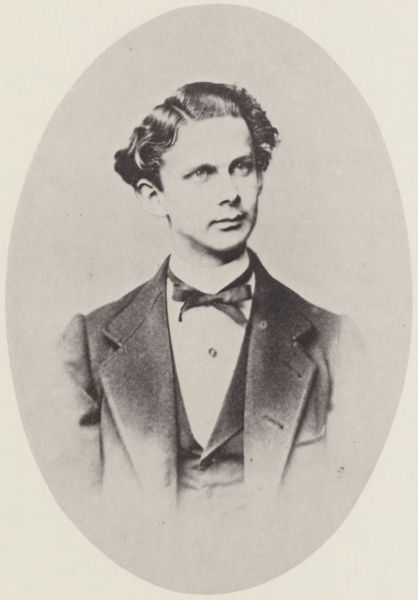
Titel: König Ludwig II. im Jahr seines Regierungsantritts
Künstler: Joseph Albert
Standort: Köln
Institution: Sammlung Wilde
Schlagwörter: mann, weiß, frisur, grau, haar, mund, nase, ohr, profil, schwarz, stirn, blick, schleife, anzug, hemd, jacke, jung, augen, band, blass, kragen, bild, bildnis, hals, portrait, porträt, auge, haare, kostüm, mantel, kinn, knopf, lippen, locken, ohren, scheitel, schultern, vornehm, oval, passpartout, rund, lächeln, wellen, sepia, könig, frack, seitenscheitel, deutsch, junge, knöpfe, dreiviertelprofil, fliege, jackett, sakko, jacket, weste, foto, fotografie, photographie, knabe, medaillon, bayern, schwarz weiss, schweiz, bürgertum, stehkragen, photo, jüngling, schlips, schwart, binde, fotographie, ludwig, verschattet, gel, blazer, könig ludwig ii, ludwig ii, ludwig ii., könig ludwig, bartlos, sacko, sonnenbrille, ludwig 2, t-shirt, blcik, pomade, herrenbildnis, scheitelweste, westenknöpfe, gilet, mnd, welen, ße, bayernkönig, kaltwelle, abwedeln, iv, deutesch